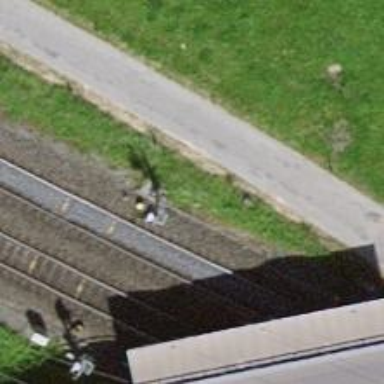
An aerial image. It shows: Railway signal.